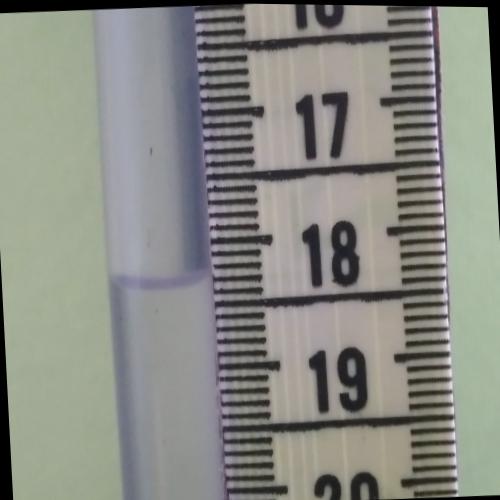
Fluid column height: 18.3 cm